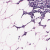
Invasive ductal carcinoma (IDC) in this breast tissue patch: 0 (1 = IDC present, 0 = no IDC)